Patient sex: F
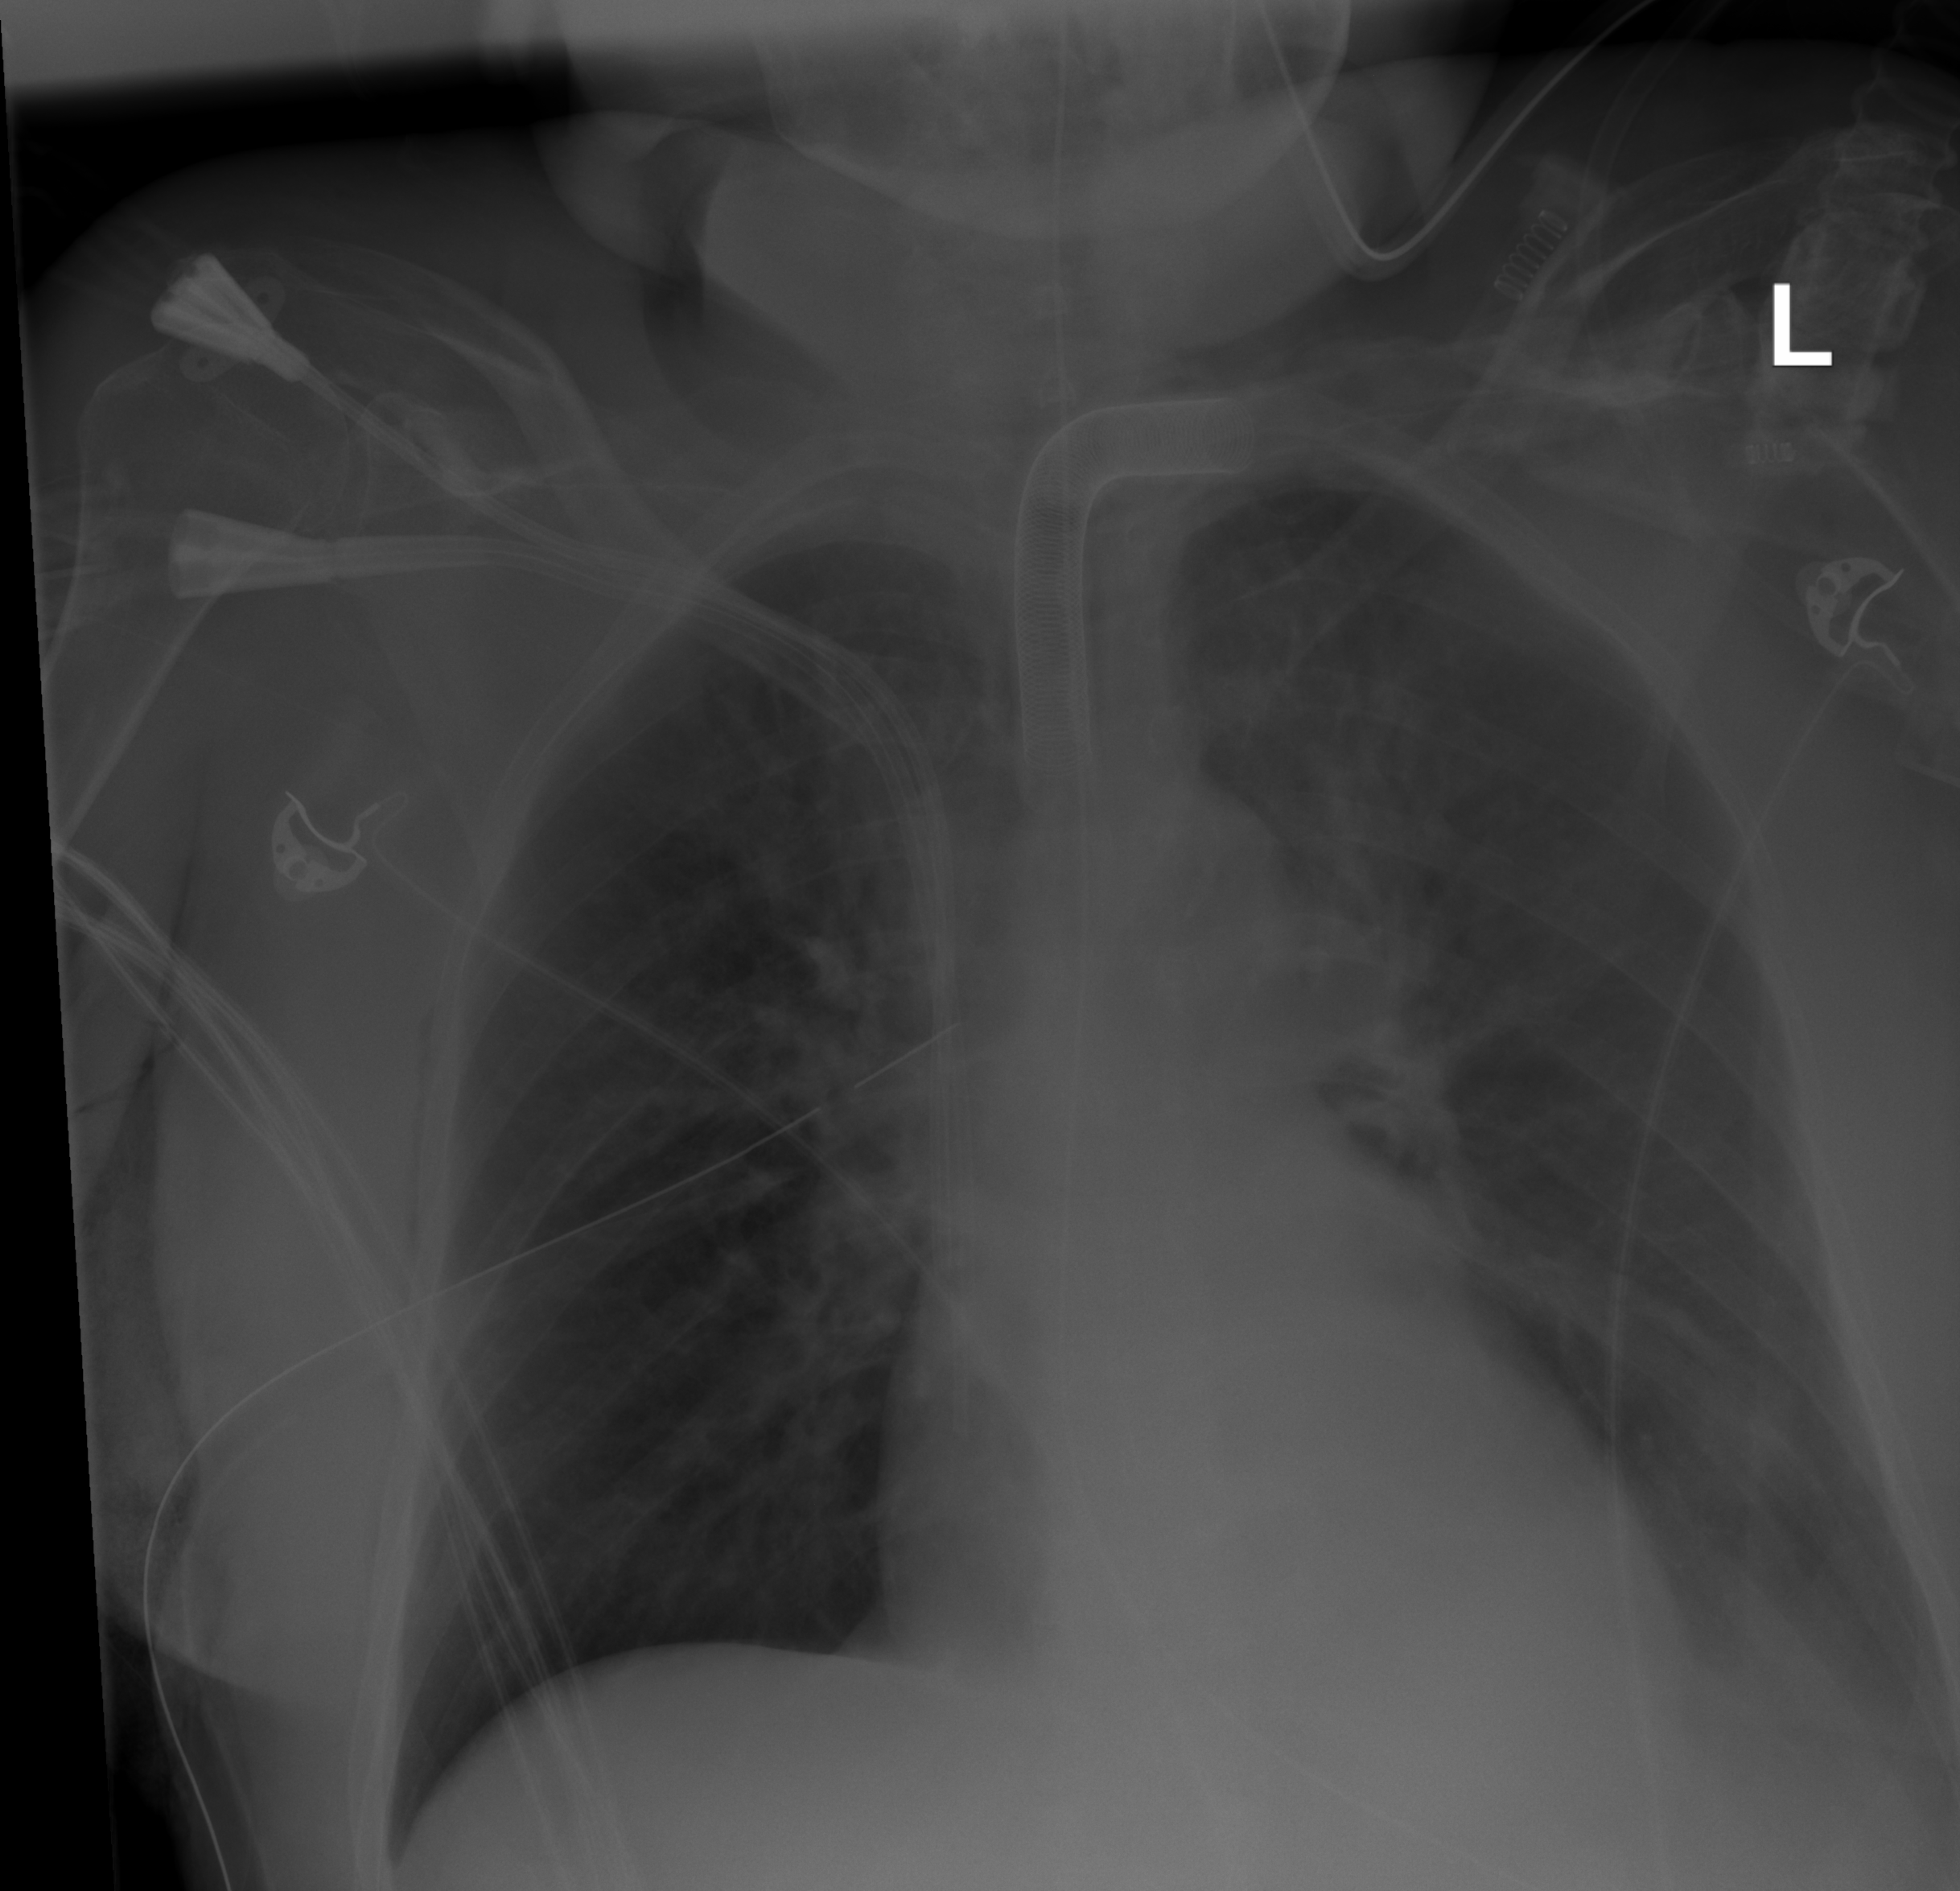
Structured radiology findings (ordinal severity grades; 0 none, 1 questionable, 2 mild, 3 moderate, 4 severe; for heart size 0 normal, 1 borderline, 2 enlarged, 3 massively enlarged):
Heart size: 0
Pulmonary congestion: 0
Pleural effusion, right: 2
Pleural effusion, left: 2
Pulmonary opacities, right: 0
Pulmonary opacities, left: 0
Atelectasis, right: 2
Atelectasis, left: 2